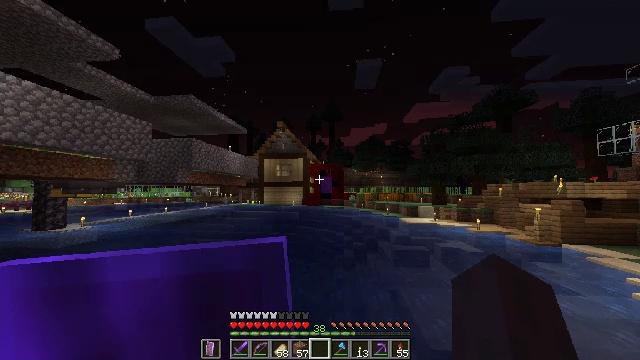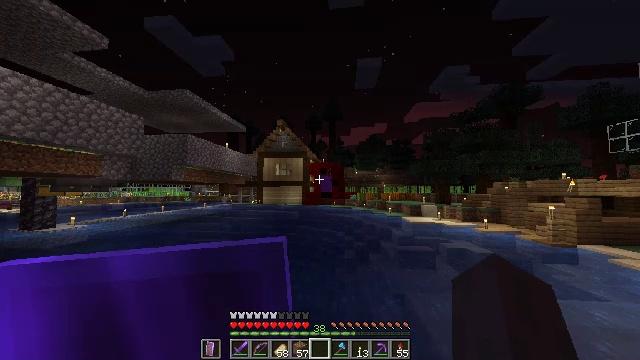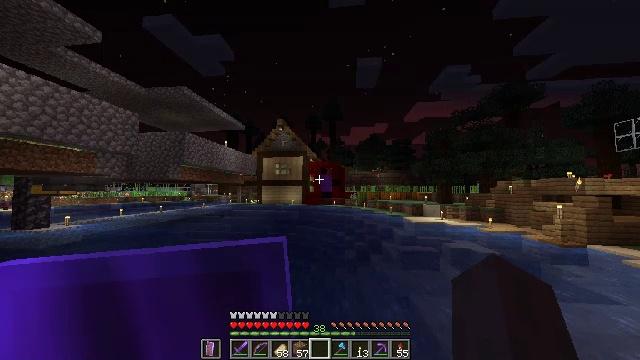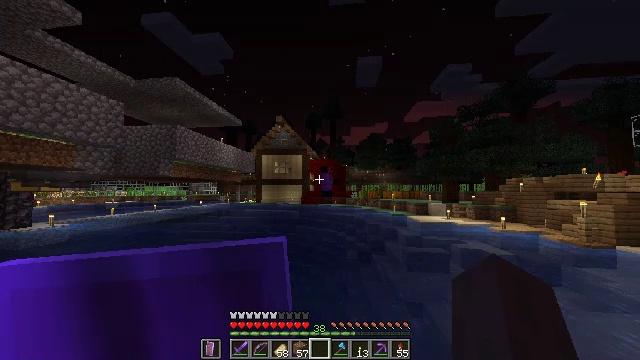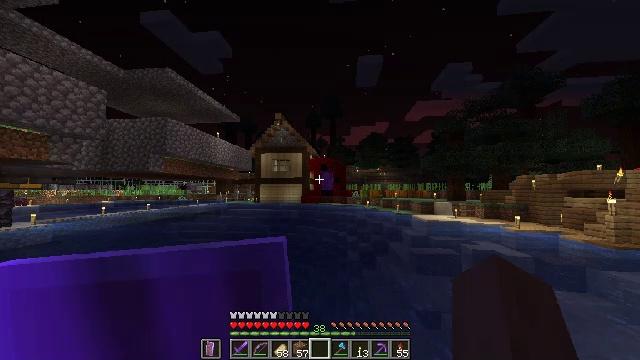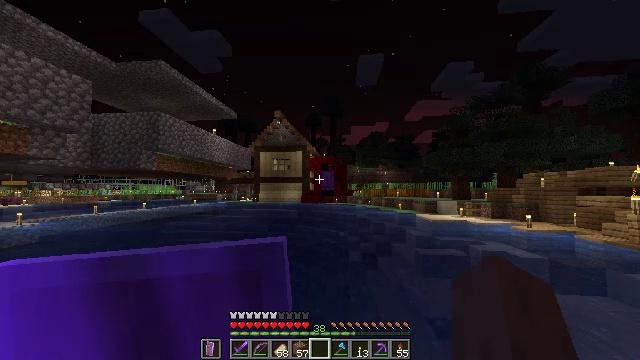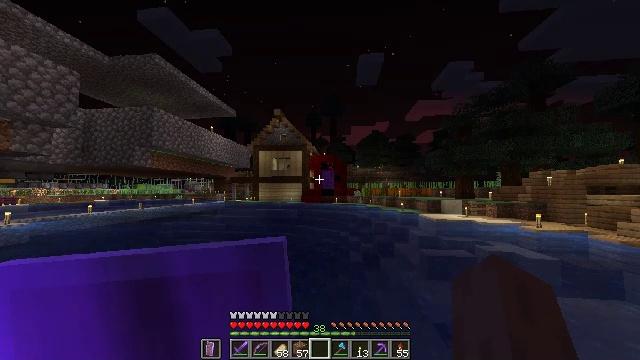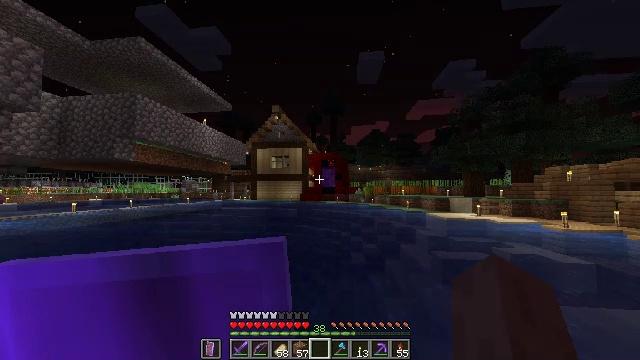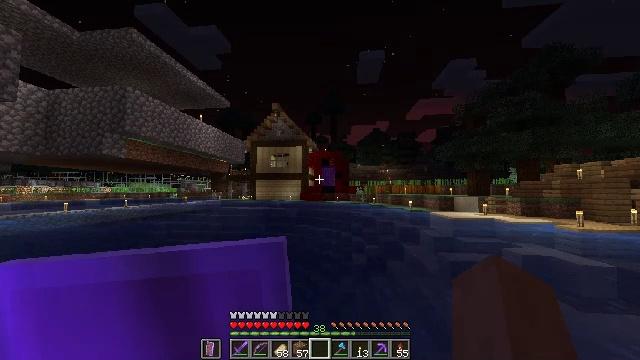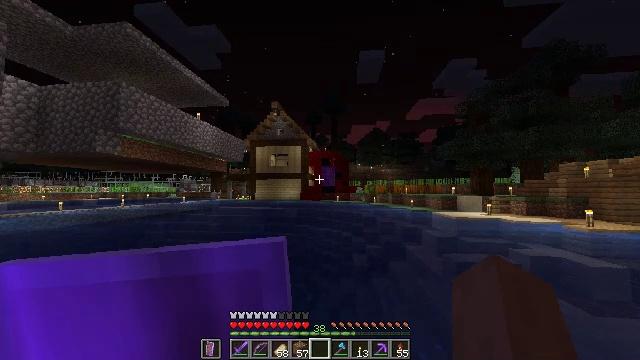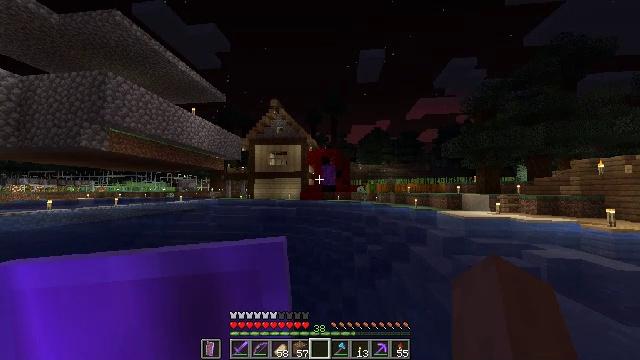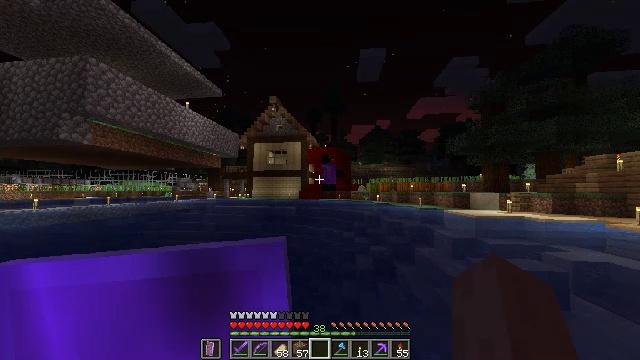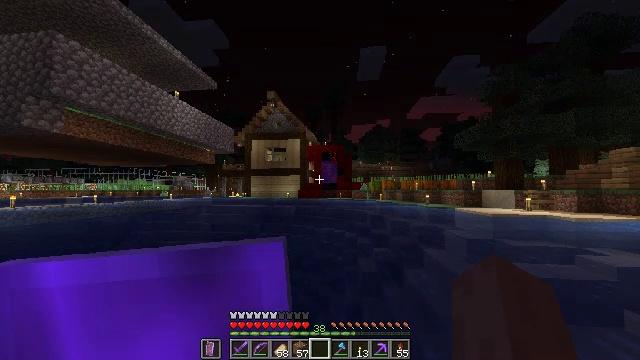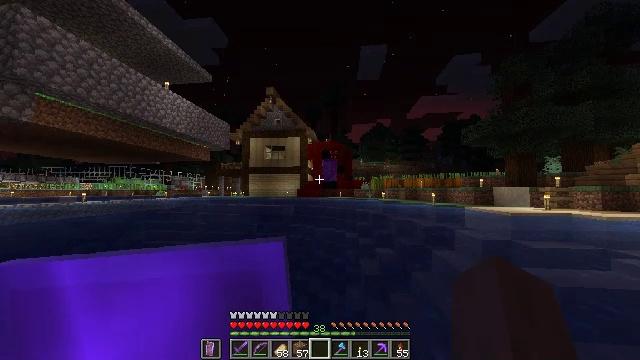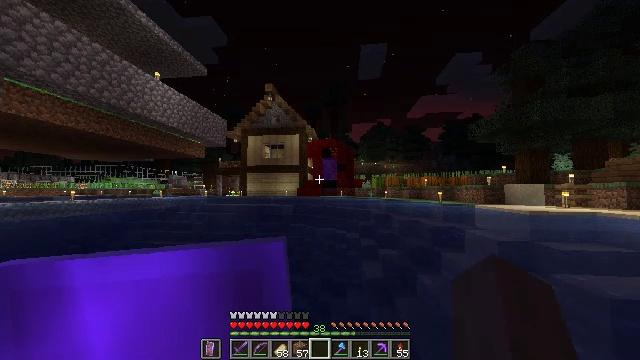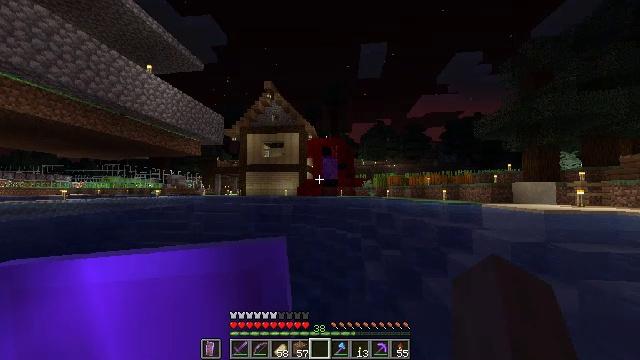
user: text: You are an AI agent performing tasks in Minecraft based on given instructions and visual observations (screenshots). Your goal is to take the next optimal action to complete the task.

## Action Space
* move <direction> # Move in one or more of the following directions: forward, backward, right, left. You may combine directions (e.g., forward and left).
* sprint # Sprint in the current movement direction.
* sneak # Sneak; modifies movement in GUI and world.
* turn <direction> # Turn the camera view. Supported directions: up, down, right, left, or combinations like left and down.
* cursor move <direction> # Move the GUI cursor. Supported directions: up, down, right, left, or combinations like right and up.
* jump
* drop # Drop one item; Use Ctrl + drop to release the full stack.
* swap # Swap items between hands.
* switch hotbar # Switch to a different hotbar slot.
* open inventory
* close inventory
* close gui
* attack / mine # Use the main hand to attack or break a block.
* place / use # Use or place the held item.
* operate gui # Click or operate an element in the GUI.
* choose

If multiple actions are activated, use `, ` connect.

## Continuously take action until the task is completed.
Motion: motion action
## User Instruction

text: Gather the torch from its position.
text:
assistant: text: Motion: move forward, sprint
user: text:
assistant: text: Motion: move forward, sprint
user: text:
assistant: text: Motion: move forward, sprint
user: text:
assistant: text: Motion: move forward, sprint
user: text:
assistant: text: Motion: move forward, sprint
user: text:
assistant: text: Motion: move forward, sprint
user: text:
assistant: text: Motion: move forward, sprint
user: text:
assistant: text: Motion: move forward, sprint
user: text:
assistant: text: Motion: move forward, sprint
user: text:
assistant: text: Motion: move forward, sprint
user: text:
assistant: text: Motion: move forward, sprint
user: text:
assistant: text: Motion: move forward, sprint
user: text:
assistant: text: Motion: move forward, sprint
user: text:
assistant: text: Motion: move forward, sprint
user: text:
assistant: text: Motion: move forward, sprint
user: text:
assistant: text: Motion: move forward, sprint
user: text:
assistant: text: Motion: move forward, sprint
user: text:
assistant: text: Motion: move forward, sprint
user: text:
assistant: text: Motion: move forward, sprint
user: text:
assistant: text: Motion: move forward, sprint
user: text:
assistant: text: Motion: move forward, sprint
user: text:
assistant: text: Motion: move forward, sprint
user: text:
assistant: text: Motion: move forward, sprint
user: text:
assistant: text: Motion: move forward, sprint
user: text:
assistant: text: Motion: move forward, sprint
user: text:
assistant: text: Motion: move forward, sprint
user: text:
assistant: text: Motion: move forward, sprint
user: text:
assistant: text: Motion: move forward, sprint
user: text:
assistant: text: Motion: move forward, sprint
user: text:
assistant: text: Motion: move forward, sprint